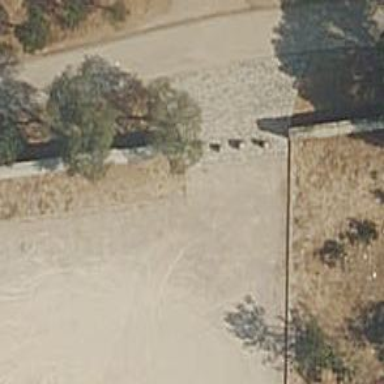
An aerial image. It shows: Entrance with barrier.